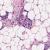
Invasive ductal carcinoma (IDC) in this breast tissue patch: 1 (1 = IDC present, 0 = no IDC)